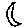
Label: moon